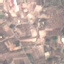
Land use / land cover class: PermanentCrop